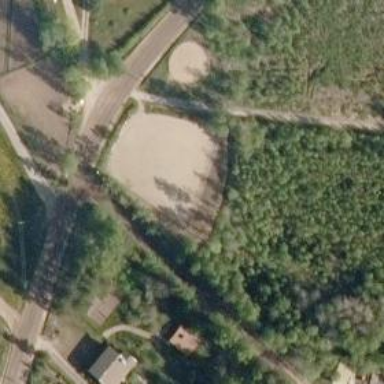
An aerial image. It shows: Fence around area designated for animal keeping.